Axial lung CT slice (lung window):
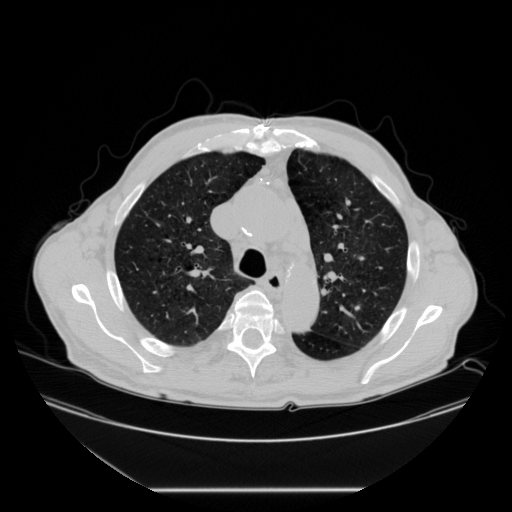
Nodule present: no